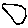
Label: hexagon